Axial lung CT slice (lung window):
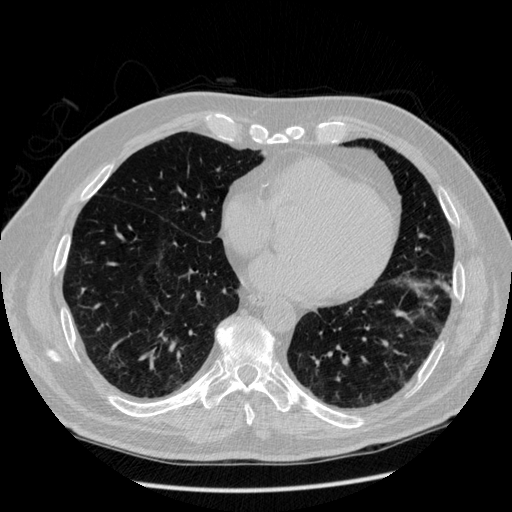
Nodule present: no